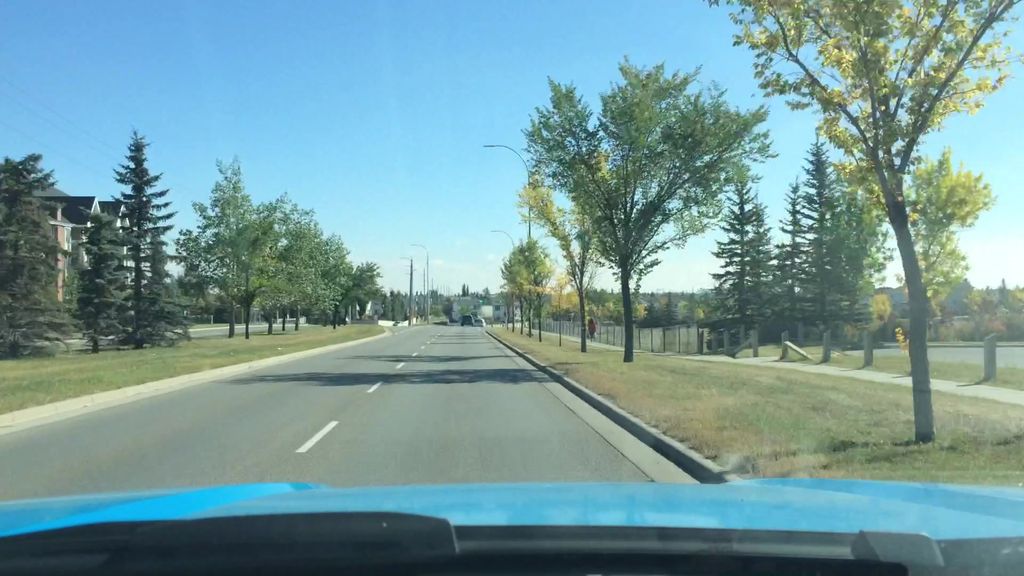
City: calgary